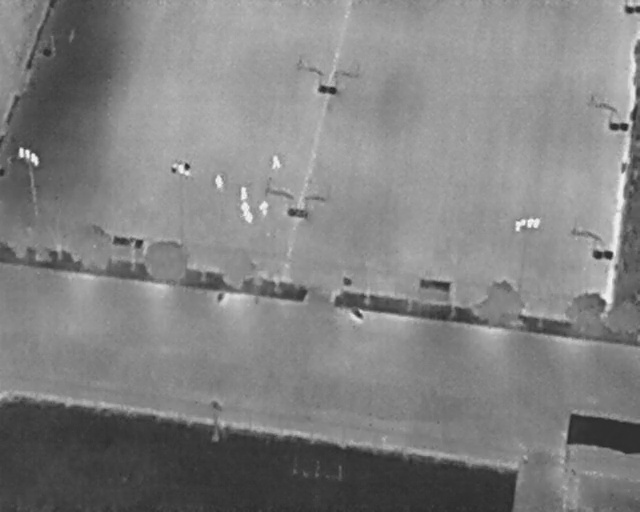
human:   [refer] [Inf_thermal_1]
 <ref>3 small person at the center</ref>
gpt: <box>[[36, 36, 39, 38, 2], [37, 39, 39, 41, 2], [37, 41, 40, 43, 2]]</box>

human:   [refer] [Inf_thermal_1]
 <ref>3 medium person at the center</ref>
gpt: <box>[[32, 34, 35, 36, 2], [41, 30, 44, 32, 2], [39, 39, 42, 41, 2]]</box>